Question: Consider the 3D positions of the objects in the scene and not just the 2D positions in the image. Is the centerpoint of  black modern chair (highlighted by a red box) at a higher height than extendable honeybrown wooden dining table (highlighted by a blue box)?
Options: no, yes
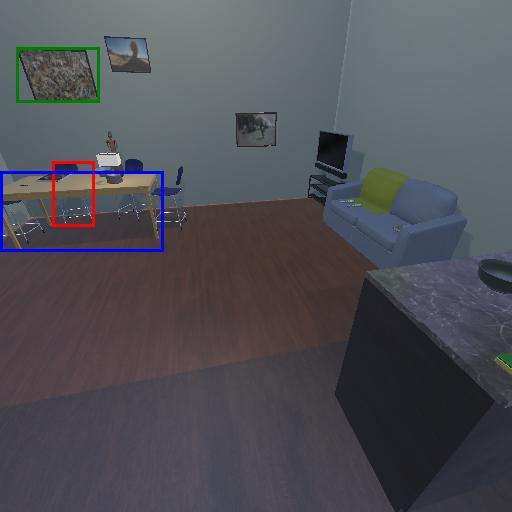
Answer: no